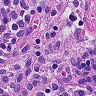
Metastatic tissue present: no